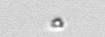
Label: nanoplankton_mix